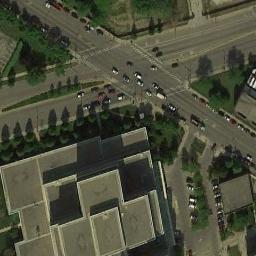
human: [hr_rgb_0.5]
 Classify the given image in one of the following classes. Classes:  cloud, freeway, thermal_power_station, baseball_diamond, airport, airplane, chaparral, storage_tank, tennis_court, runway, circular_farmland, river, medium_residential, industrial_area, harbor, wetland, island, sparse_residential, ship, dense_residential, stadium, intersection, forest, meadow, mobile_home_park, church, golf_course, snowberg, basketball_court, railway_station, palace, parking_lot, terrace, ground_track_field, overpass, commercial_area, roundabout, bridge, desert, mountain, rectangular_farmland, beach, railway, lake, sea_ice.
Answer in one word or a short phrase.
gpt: intersection